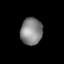
Tissue: lung
Cell type: T cells
Senescence score: 0.1613
Nuclear area (px): 581
Mean DAPI intensity: 132.781